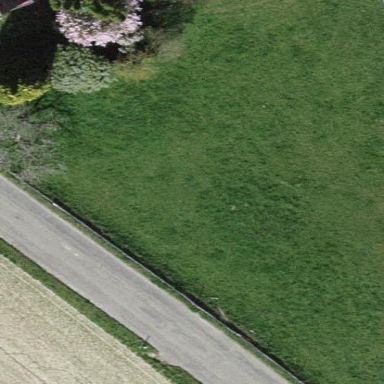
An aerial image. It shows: Area covered with grass.